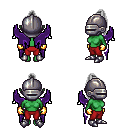
a pixel art fantasy rpg character, female body template, orc, green skin, purple wings, red pants, gray long topknot hairstyle, metal helm, gold gloves, metal boots, four views (front, back, left, right), 2x2 character sprite sheet, small pixel art, hard edges, no anti-aliasing